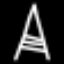
Label: The Eiffel Tower